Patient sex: M
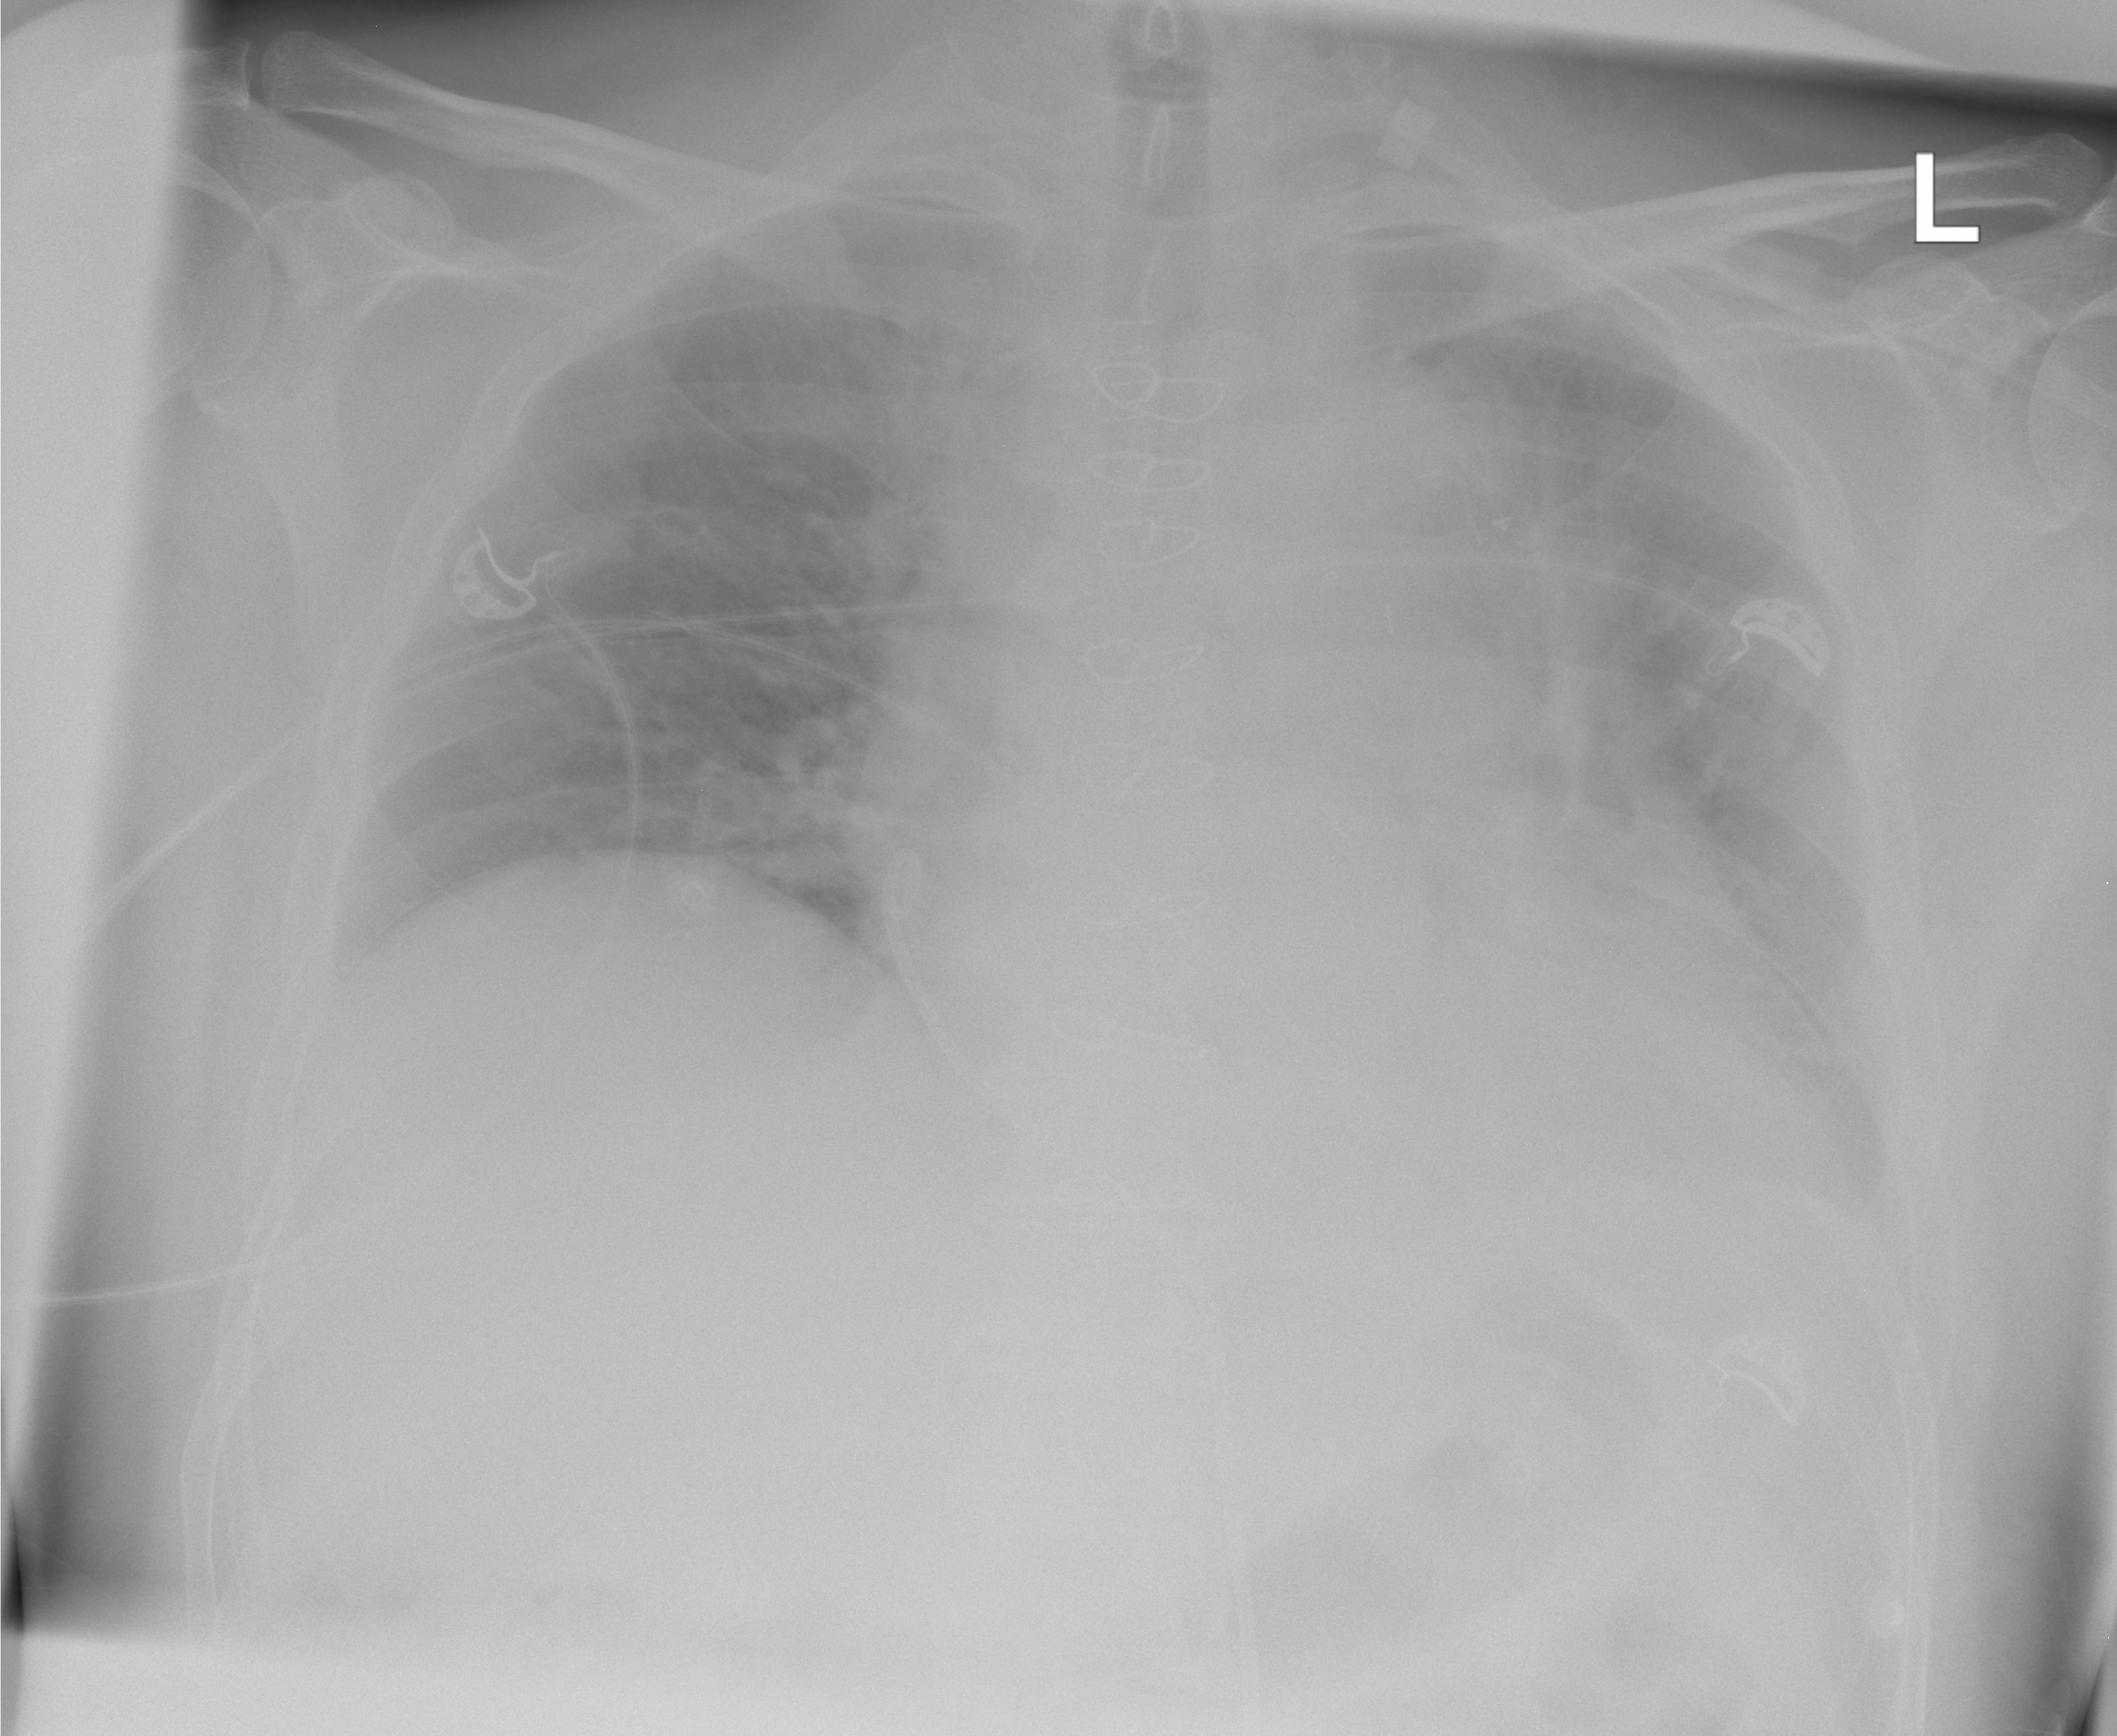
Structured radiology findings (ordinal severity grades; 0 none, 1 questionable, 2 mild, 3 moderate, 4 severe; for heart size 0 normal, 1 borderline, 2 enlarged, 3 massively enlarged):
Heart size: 2
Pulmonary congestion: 2
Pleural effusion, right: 0
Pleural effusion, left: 1
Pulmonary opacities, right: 0
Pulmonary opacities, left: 0
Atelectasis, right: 0
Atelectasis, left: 2